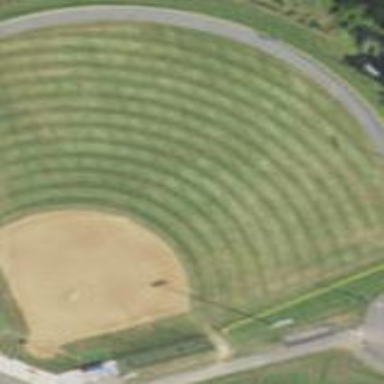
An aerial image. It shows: Baseball pitch enclosed by fence.